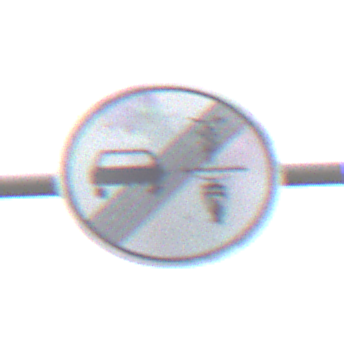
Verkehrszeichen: EndeVerbotUeberholenEinspurigeFahrzeuge
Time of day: Midday
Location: Outdoor (Suburban)
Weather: Overcast
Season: NotSpecified
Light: Natural